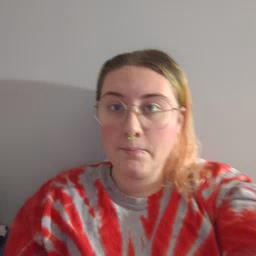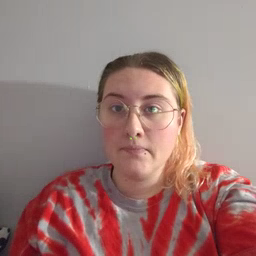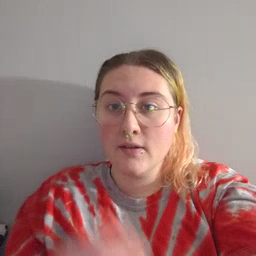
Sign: drawer